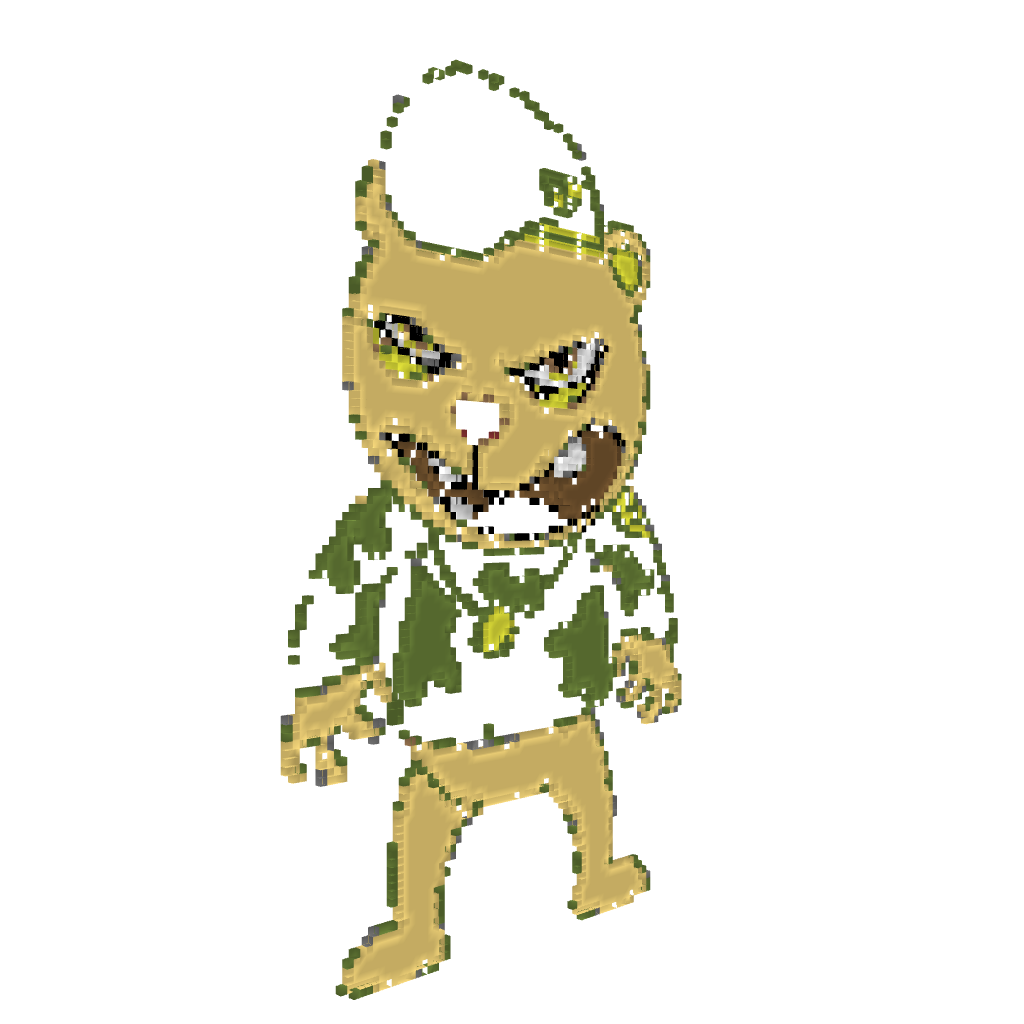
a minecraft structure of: Happy tree friends [flippy] bad low quality